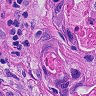
Metastatic tissue present: yes